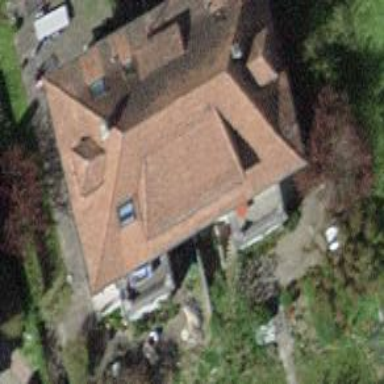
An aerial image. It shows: Terrace building with hipped roof made of roof tiles.